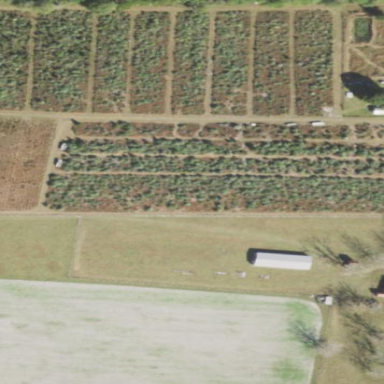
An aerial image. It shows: Plant nursery specializing in trees.